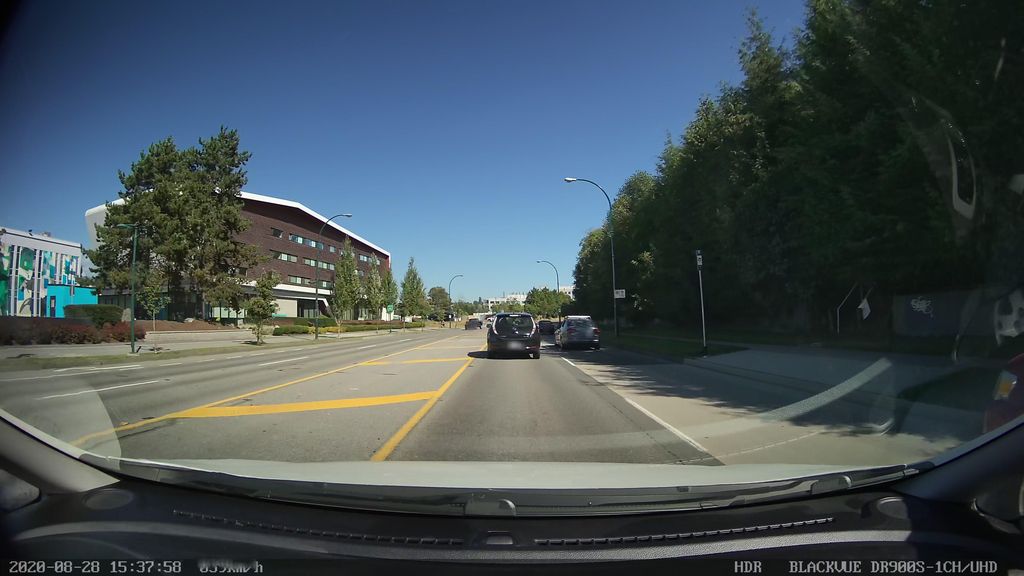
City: vancouver